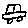
Label: car